Interaction volume radius: 10 \u00c5
Interaction volume height: 10 \u00c5
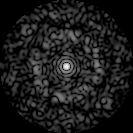
Disorder parameter: 0.8107